Question: I'm new to Python and signal processing, and I'm having a problem with FFT.
I'm supposed to analyze a set of data and find the modulation frequencies from it. I wrote a basic FFT script to do this, and the output looked kinda weird. It does show the peaks like a normal FFT graph. However, for each line it has a horizontal line that connects the two ends, instead of the ends spreading out.

I would like to ask what might be the problem here.
This is my script:
'''
from numpy.fft import fft, fftfreq
import matplotlib.pyplot as plt
Nsample = len(data)
n=96 #for zero-padded
window = np.hanning(Nsample/2) #Hann window
data1 = data[(data['condition']=='a')]
data2 = data[(data['condition']=='b')]
#Apply Hann window then do FFT
data1_Hann = data1['val']*window
data1_FFT = fft(data1_Hann, n)
freq1 = fftfreq(n, d=0.026)
data2_Hann = data2['val']*window
data2_FFT = fft(data2_Hann, n)
freq2 = fftfreq(n, d=0.026)
plt.plot(freq1, np.abs(data1_FFT), freq2, np.abs(data2_FFT))
plt.xlabel("Frequency (Hz)")
plt.ylabel("Amplitude")
'''
'data' is a 'DataFrame' containing values of 2 different conditions shuffled together, that's why I separate them and the Hanning window is applied for half the initial sample number. For each condition there are only 12 values, so I do zero padding so as to make the peaks appear clearly and the graph look smoother (I did try with smaller number for zero padding, but the line still remain).
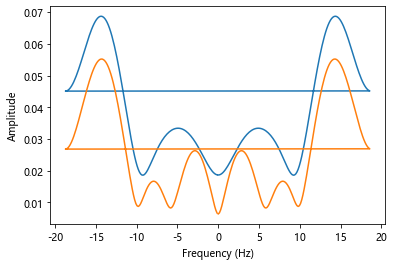
Answer: Answer: The graph look like that because of the order of the fft calculation output: it starts with 0 Hz (more details presented here: <URL>
I fixed this by using numpy.fft.fftshift() function (more details presented here: <URL>.
Solution has been suggested by @gavinb and @yanziselman.